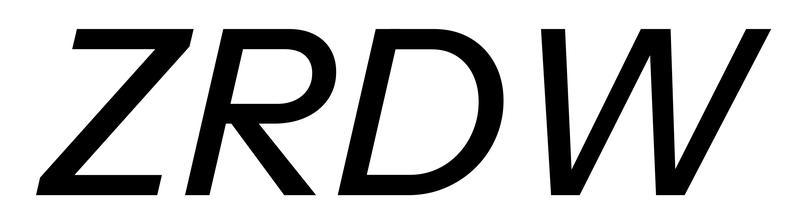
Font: InstrumentSans-Italic_Medium_Italic